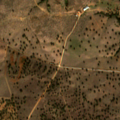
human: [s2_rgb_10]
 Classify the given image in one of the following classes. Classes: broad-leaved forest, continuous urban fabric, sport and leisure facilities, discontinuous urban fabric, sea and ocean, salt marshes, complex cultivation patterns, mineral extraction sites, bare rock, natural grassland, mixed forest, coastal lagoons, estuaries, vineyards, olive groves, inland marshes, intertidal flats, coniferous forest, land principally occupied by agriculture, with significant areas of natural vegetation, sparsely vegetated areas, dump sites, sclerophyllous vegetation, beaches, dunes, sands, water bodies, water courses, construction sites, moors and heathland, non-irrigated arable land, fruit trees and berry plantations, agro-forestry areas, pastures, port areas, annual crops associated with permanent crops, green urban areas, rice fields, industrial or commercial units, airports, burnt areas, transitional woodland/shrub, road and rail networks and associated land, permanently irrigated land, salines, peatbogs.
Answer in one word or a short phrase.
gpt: non-irrigated arable land, olive groves, agro-forestry areas